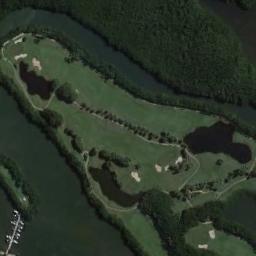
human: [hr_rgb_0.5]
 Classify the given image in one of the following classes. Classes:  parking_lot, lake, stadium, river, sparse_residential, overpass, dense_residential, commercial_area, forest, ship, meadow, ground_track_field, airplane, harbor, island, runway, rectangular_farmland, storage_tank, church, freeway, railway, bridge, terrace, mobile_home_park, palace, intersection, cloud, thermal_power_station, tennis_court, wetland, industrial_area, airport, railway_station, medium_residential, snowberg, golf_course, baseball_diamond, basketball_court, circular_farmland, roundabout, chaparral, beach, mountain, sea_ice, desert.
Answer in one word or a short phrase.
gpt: golf_course